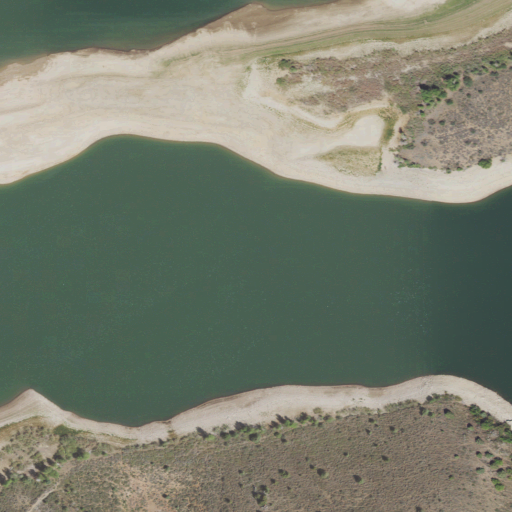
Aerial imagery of valley in Utah named Francis Canyon containing open water, shrub, grassland, herbaceous wetlands, evergreen forest, and woody wetlands